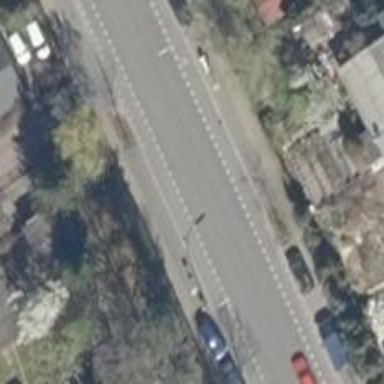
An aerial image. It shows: Unclassified road with asphalt surface. There are sidewalks on both sides and designated cycle lane on both sides as well.